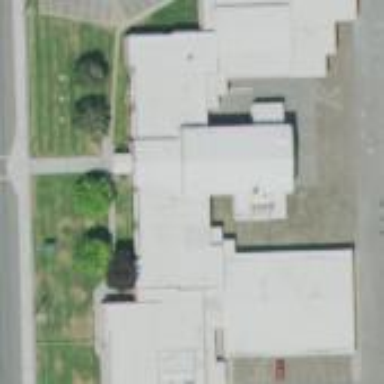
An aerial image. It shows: School building.